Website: macys
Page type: cart
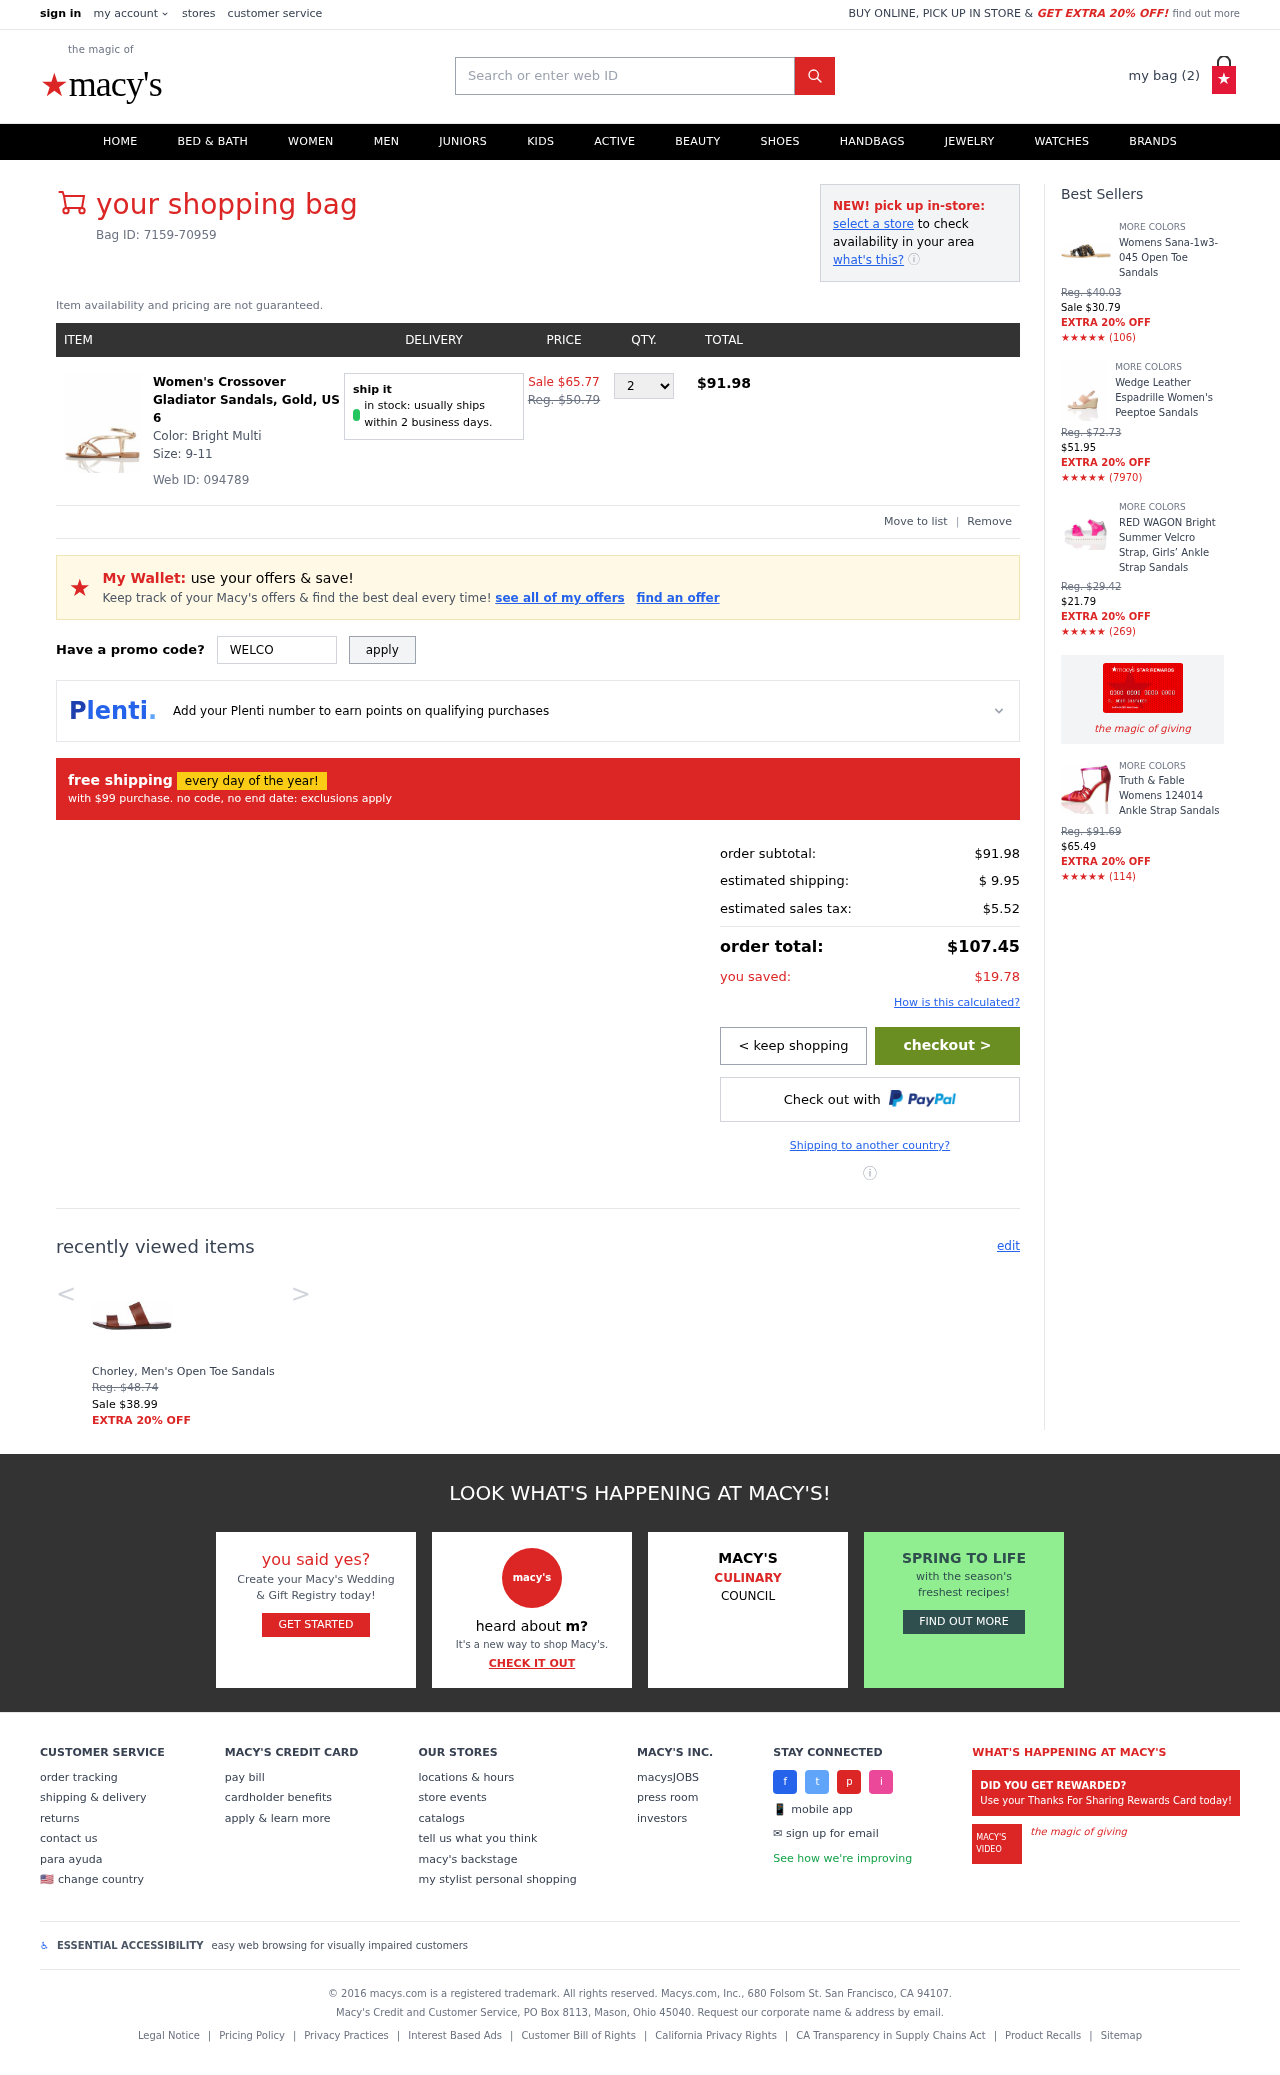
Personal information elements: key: PII_PROMO_CODE
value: WELCOME27
Product elements: key: PRODUCT1_NAME
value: Women's Crossover Gladiator Sandals, Gold, US 6
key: PRODUCT1_PRICE
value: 45.99
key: PRODUCT1_QUANTITY
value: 2
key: PRODUCT2_NAME
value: Chorley, Men's Open Toe Sandals
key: PRODUCT2_PRICE
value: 38.99
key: PRODUCT3_NAME
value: Womens Sana-1w3-045 Open Toe Sandals
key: PRODUCT3_NUM_RATINGS
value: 106
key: PRODUCT3_PRICE
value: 30.79
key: PRODUCT4_NAME
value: Wedge Leather Espadrille Women's Peeptoe Sandals
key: PRODUCT4_NUM_RATINGS
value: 7970
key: PRODUCT4_PRICE
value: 51.95
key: PRODUCT5_NAME
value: RED WAGON Bright Summer Velcro Strap, Girls’ Ankle Strap Sandals
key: PRODUCT5_NUM_RATINGS
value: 269
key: PRODUCT5_PRICE
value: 21.79
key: PRODUCT6_NAME
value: Truth & Fable Womens 124014 Ankle Strap Sandals
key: PRODUCT6_NUM_RATINGS
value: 114
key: PRODUCT6_PRICE
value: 65.49
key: PRODUCT1_ORIGINAL_PRICE
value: Sale $65.77
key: PRODUCT1_TOTAL
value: $91.98
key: PRODUCT2_ORIGINAL_PRICE
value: Reg. $48.74
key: PRODUCT3_ORIGINAL_PRICE
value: Reg. $40.03
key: PRODUCT3_RATING
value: ★★★★★
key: PRODUCT4_ORIGINAL_PRICE
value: Reg. $72.73
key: PRODUCT4_RATING
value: ★★★★★
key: PRODUCT5_ORIGINAL_PRICE
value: Reg. $29.42
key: PRODUCT5_RATING
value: ★★★★★
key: PRODUCT6_ORIGINAL_PRICE
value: Reg. $91.69
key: PRODUCT6_RATING
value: ★★★★★
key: PRODUCT_WEB_ID
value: Web ID: 094789
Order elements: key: ORDER_NUM_ITEMS
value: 2
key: ORDER_BAG_ID
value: Bag ID: 7159-70959
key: ORDER_SUBTOTAL
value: $91.98
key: ORDER_SHIPPING_COST
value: $ 9.95
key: ORDER_TAX
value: $5.52
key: ORDER_TOTAL
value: $107.45
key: ORDER_SAVINGS
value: $19.78
Search elements: key: HEADER_SEARCH
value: Search or enter web ID